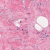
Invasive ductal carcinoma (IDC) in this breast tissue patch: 0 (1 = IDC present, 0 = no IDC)